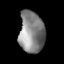
Tissue: lung
Cell type: Epithelial cells
Senescence score: 0.2007
Nuclear area (px): 1028
Mean DAPI intensity: 133.081